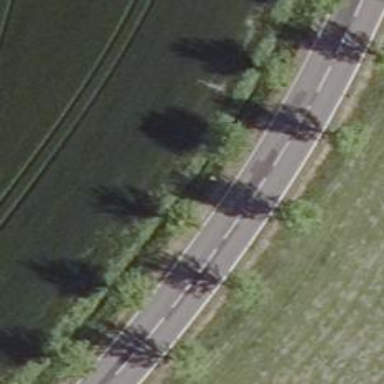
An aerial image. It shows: Row of trees in natural setting.